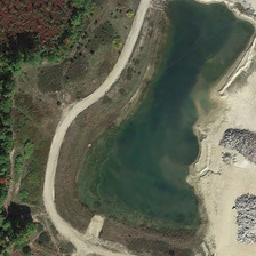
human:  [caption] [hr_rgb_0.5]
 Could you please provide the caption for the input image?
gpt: this pond is of different depth with several trees on its side .

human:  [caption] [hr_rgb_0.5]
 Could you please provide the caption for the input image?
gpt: There is a pond, between the beach and a forest belt, surrounded by an unpaved road.

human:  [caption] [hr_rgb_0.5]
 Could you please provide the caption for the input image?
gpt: Here is a pond between a beach and a belt of trees with a dirt road around.

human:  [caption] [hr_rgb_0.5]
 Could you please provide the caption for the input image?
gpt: Here is a pond around the road that is not paved between the beach and the wooden belt.

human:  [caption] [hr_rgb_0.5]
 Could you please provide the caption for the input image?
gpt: There is a swimming pool on the beach and around the open road.